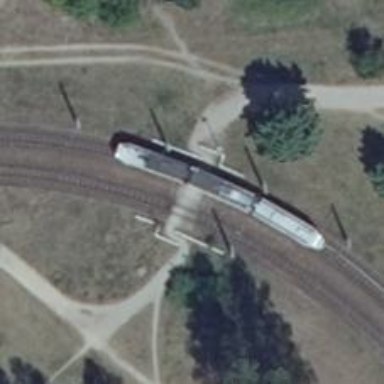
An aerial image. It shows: Railway crossing.